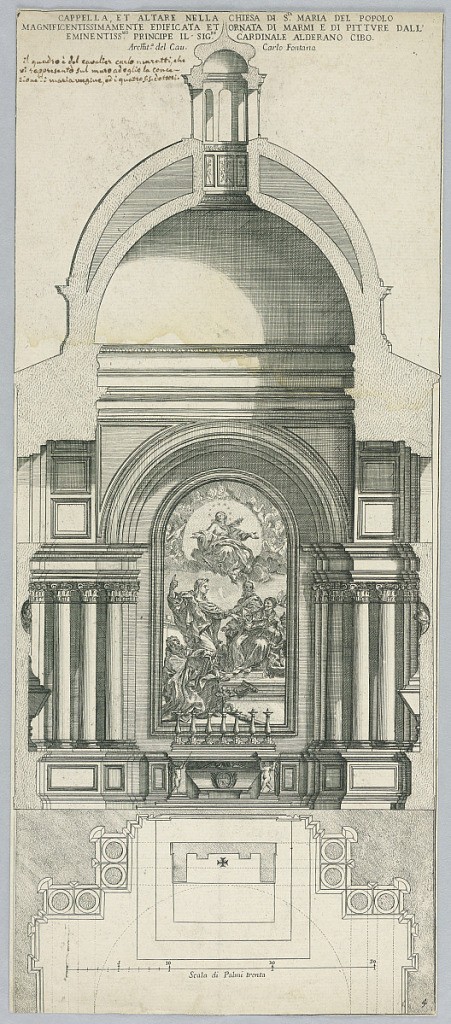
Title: Plan and Elevation of the Cybo Chapel at the Basilica of Santa Maria del Popolo
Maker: Carlo Fontana, Italian, 1634 - 1714
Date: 1682–1687
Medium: Engraving, brush and blue wash on paper
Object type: Print
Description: Plan and Elevation of the Cybo Chapel at the Basilica of Santa Maria del Popolo